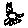
Label: cat